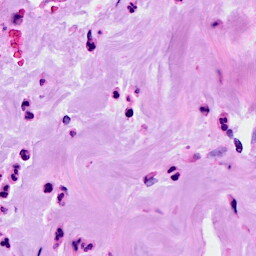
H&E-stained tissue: Breast